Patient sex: F
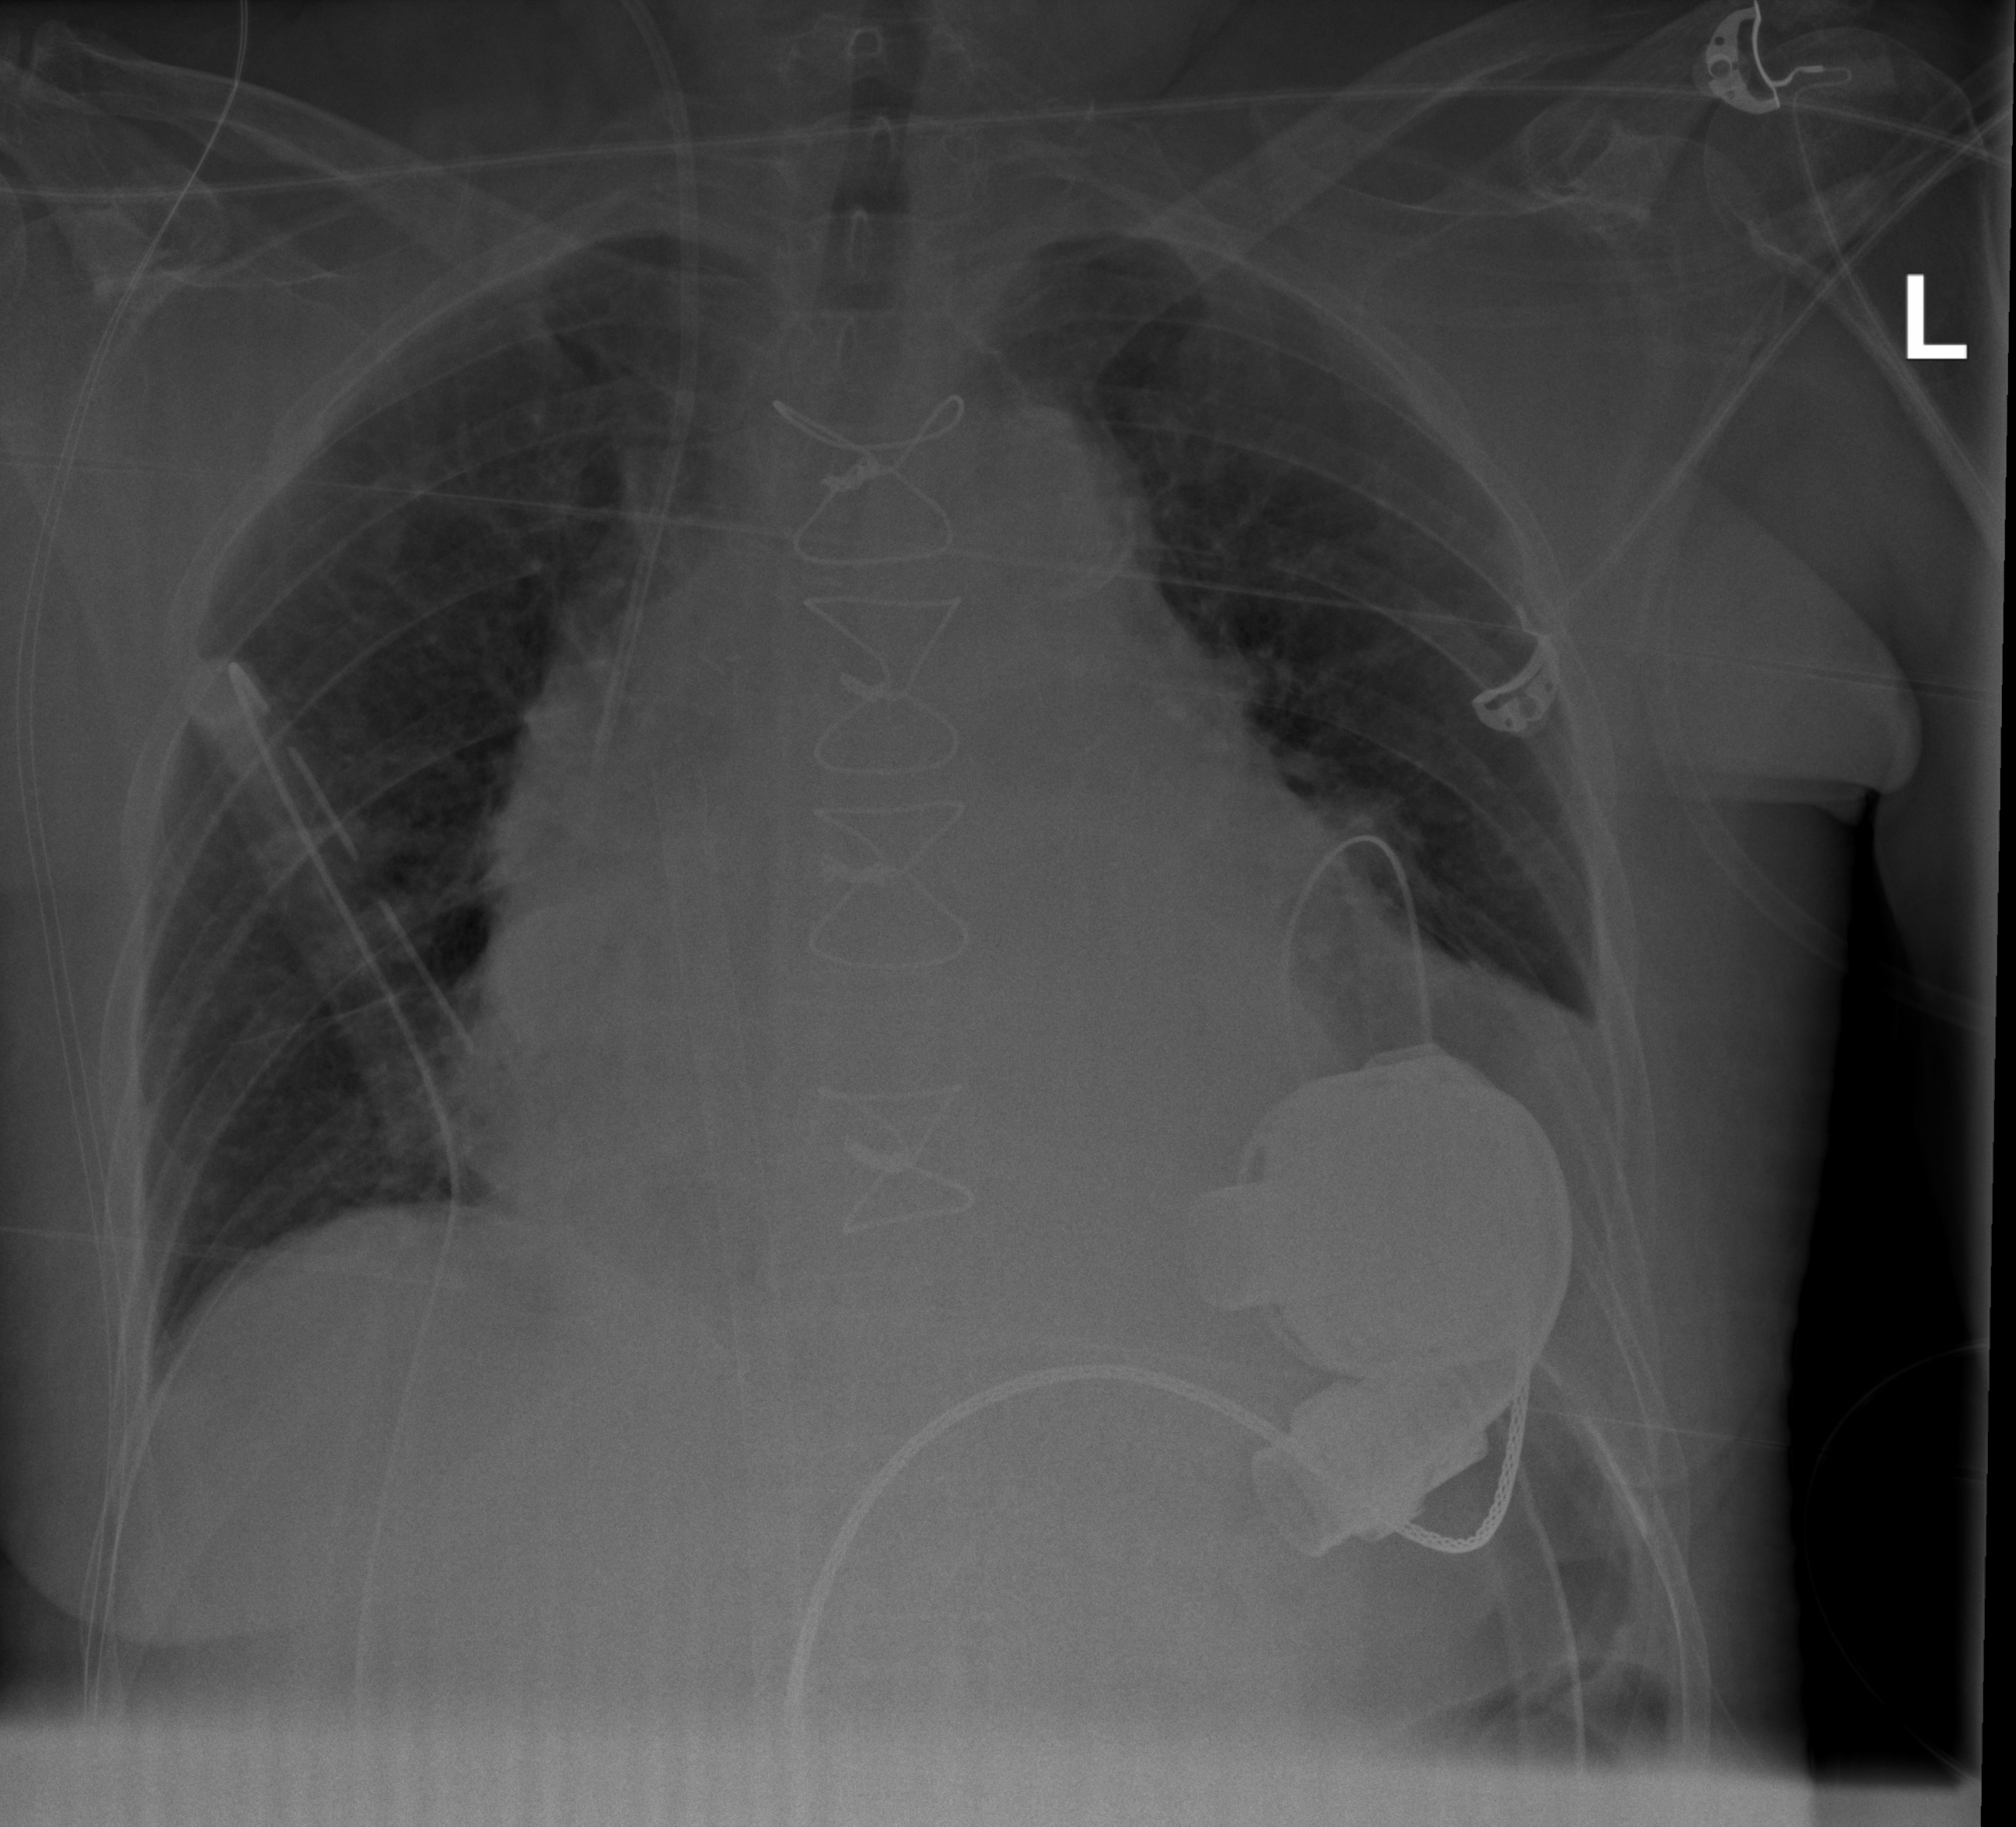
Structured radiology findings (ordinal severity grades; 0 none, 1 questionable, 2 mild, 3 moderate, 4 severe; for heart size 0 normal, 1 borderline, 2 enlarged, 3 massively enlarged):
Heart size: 3
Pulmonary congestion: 1
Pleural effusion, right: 0
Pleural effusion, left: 0
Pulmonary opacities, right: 1
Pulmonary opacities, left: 0
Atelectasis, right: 2
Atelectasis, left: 2